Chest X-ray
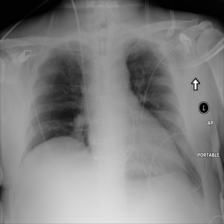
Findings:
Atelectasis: negative
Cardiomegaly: negative
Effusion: negative
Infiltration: negative
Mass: negative
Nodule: negative
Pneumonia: negative
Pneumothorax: negative
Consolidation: negative
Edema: negative
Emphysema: negative
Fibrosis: negative
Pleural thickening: negative
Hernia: negative